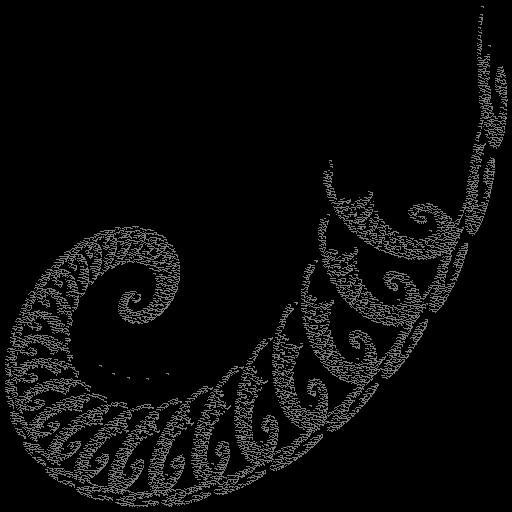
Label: ammonite